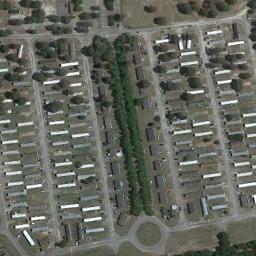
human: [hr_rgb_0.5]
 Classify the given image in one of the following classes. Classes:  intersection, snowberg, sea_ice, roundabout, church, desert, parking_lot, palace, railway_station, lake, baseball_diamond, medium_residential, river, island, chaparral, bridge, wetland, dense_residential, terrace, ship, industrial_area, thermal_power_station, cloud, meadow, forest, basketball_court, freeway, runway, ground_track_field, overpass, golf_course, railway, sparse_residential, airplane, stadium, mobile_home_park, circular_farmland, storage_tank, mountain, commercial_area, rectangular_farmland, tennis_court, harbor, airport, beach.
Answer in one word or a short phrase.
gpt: mobile_home_park